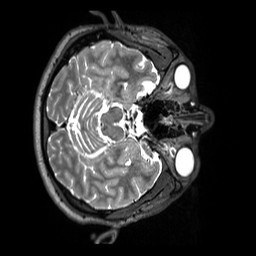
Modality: T2w
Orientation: axial
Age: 25
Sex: male
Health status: healthy
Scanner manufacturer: siemens
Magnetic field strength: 3 T
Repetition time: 3.2 s
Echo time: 0.412 s